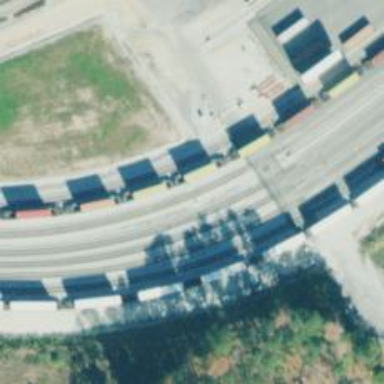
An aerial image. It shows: Wedge is used for the railway derail.